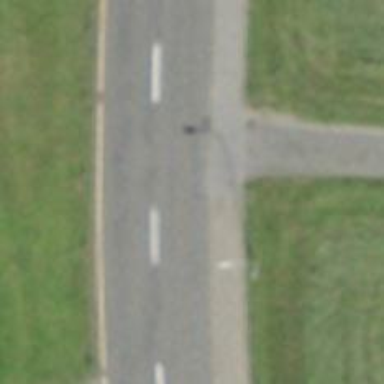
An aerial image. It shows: Asphalt road classified as primary highway.